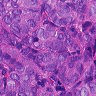
Metastatic tissue present: yes